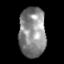
Tissue: skin
Cell type: Epithelial cells
Senescence score: 0.2129
Nuclear area (px): 1303
Mean DAPI intensity: 136.969